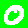
Digit: 0